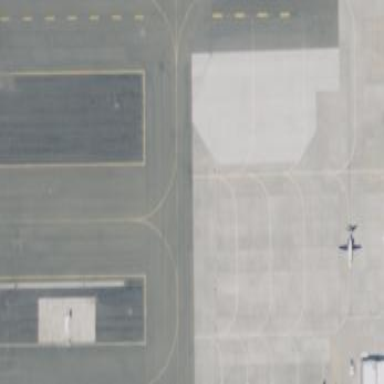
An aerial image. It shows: Apron at the airport.